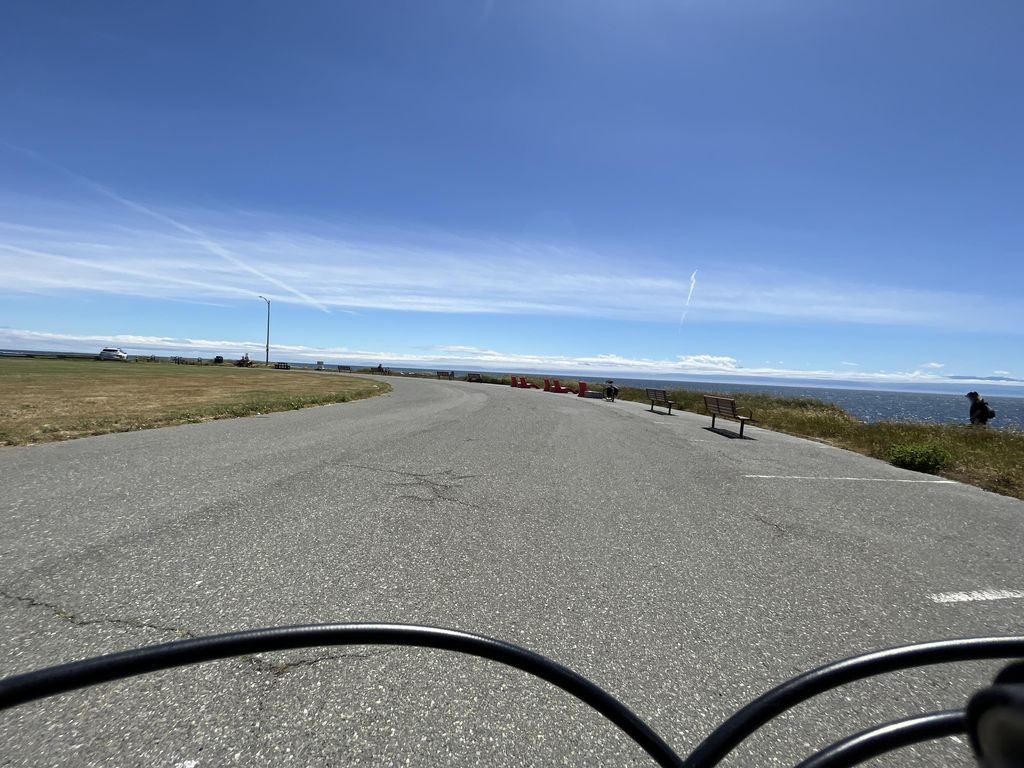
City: victoria